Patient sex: M
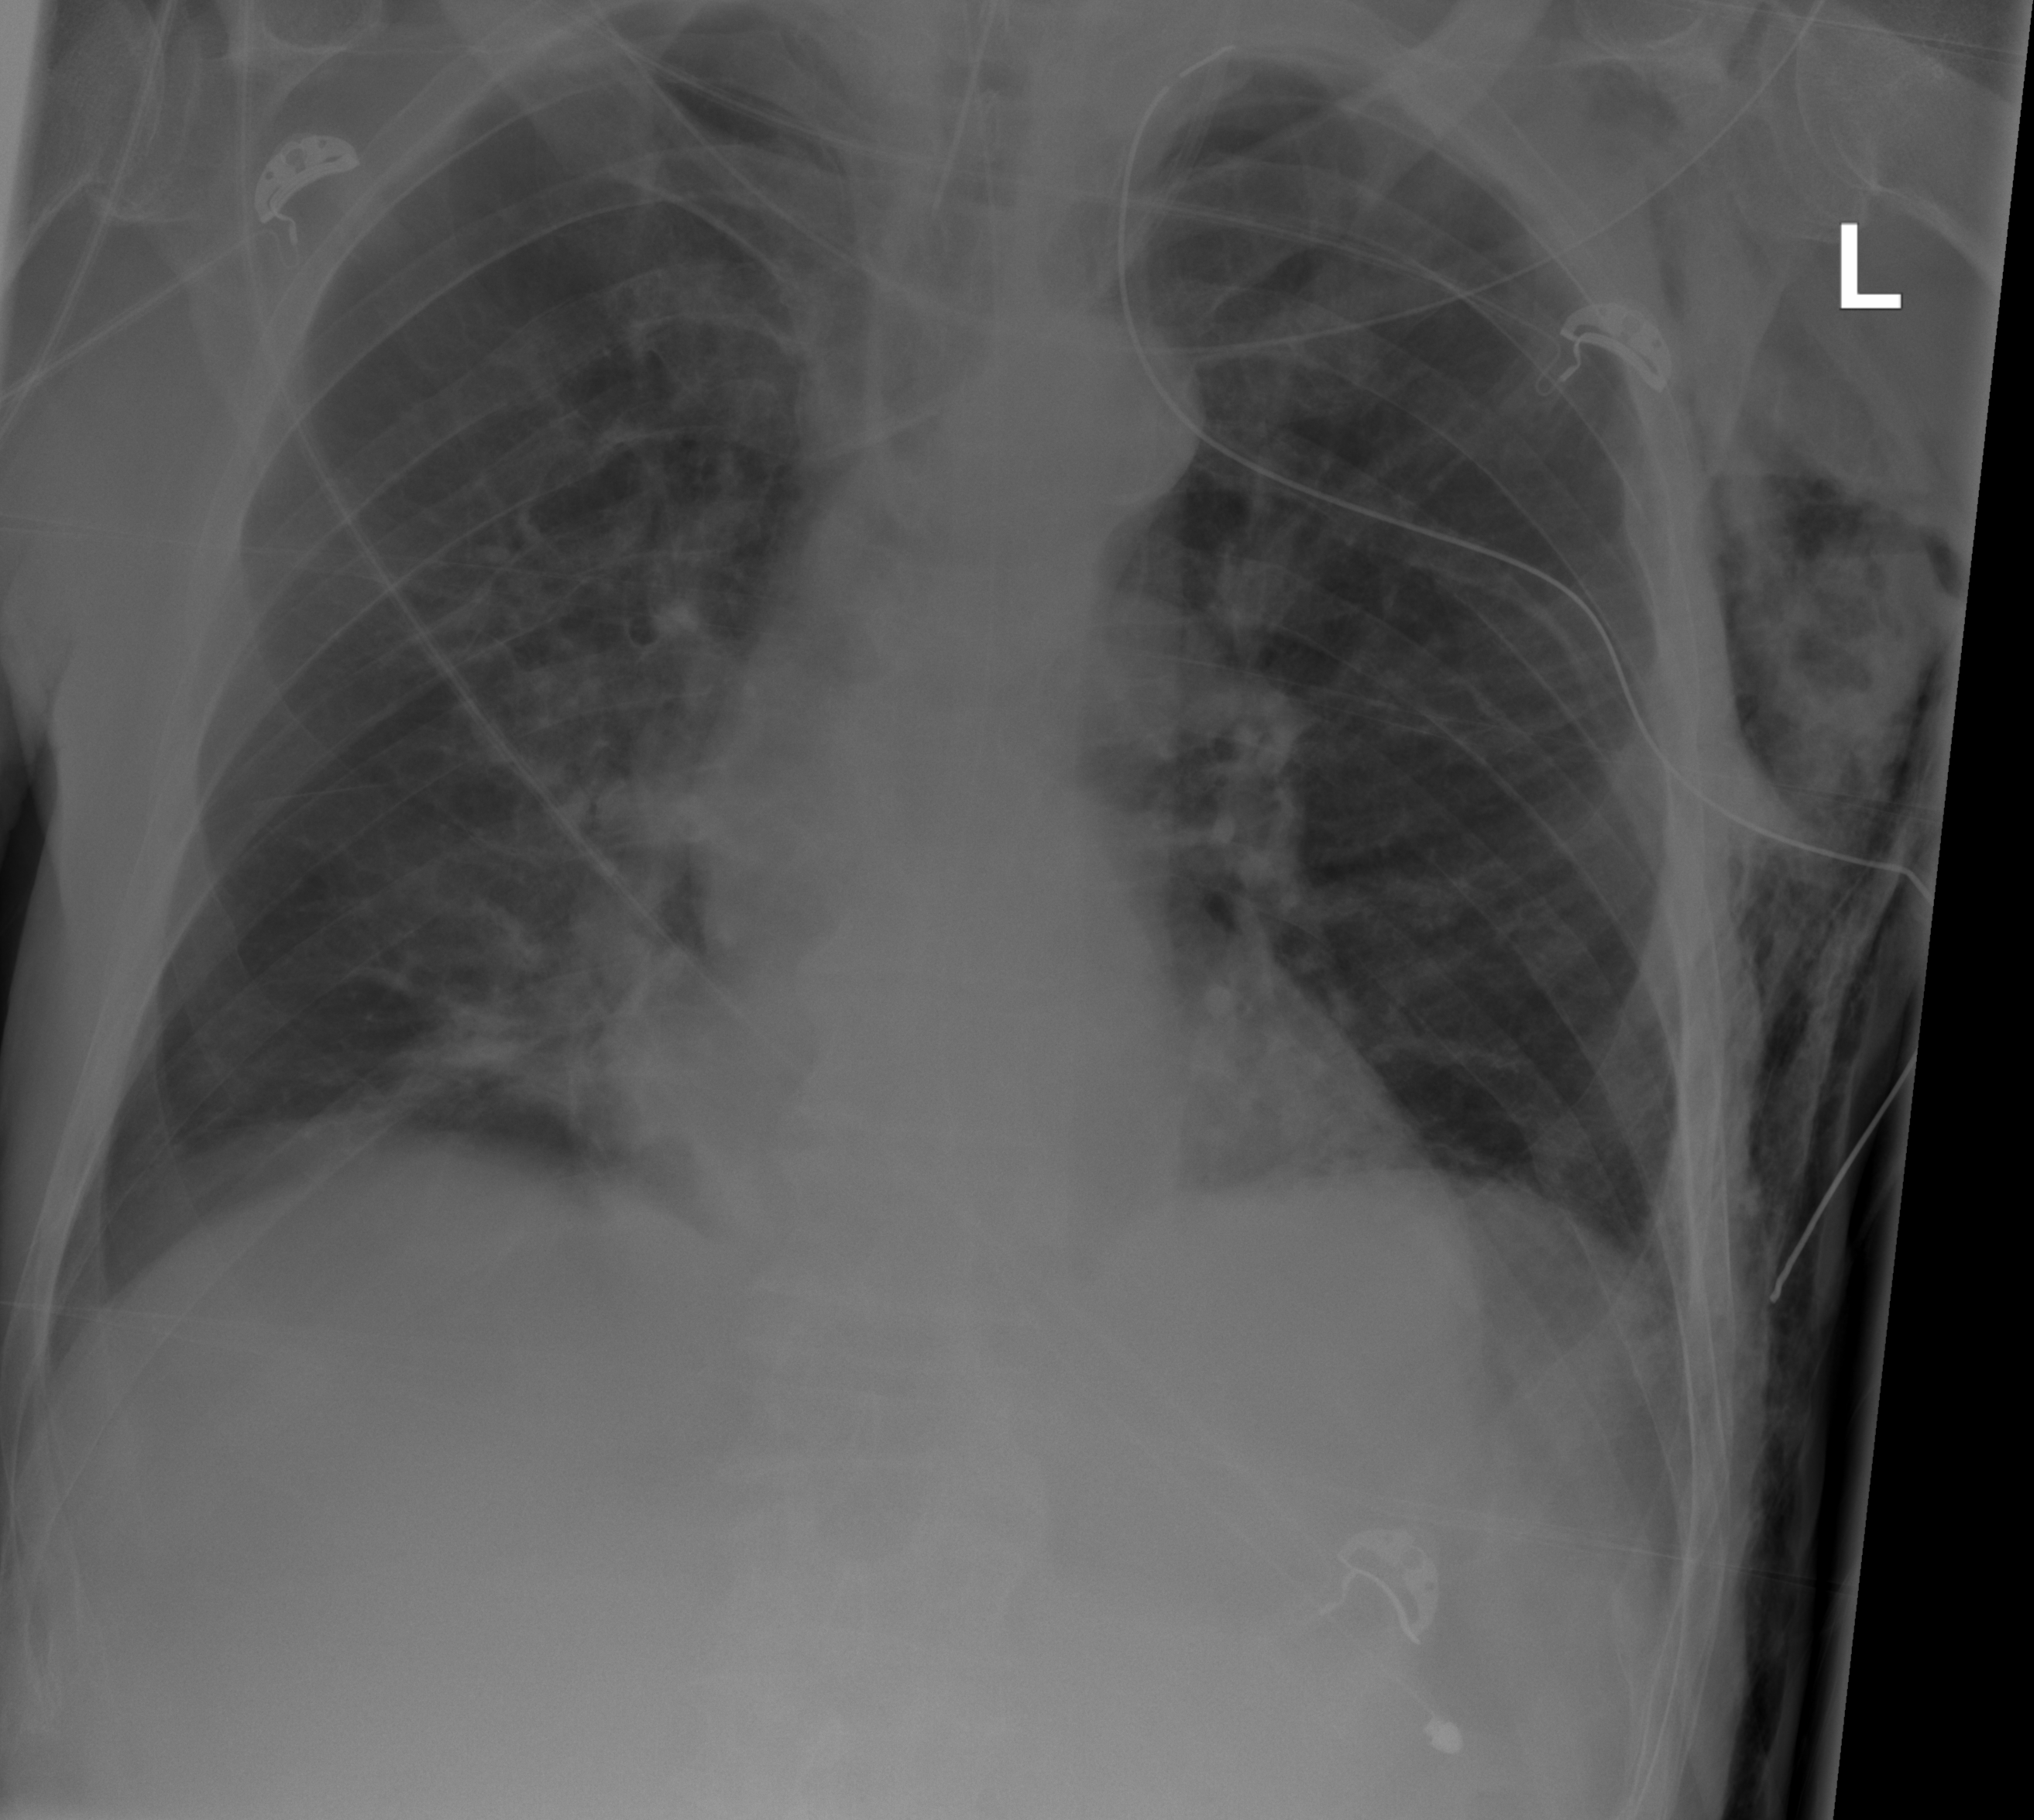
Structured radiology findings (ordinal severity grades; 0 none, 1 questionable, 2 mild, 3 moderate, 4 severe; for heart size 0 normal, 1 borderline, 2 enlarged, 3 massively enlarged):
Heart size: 0
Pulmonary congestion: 2
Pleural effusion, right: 1
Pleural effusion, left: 2
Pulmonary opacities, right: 0
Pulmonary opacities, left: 0
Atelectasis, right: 2
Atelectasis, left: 2